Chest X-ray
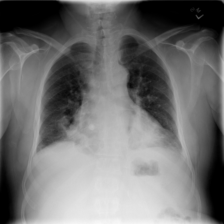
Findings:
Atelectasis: positive
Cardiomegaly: negative
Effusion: negative
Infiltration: positive
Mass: negative
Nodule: negative
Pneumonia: negative
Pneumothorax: negative
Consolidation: positive
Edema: negative
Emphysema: negative
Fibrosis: negative
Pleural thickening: negative
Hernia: negative